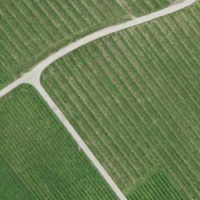
EUNIS habitat code: 40
Species observed at this site:
Vitis vinifera